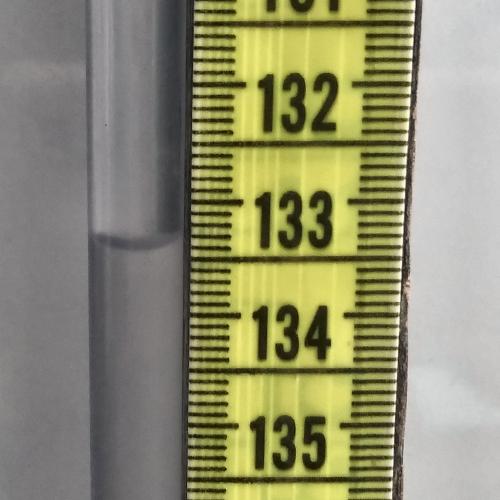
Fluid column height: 133.4 cm